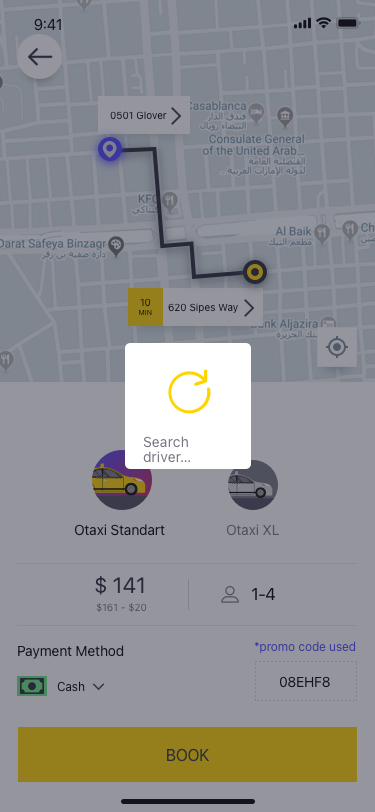
Text in this UI design:
08EHF8
Payment Method
Cash
$ 141
$161 - $20
1-4
Otaxi Standart
Otaxi XL
Choose a taxi
620 Sipes Way
10
MIN
0501 Glover
*promo code used
Search driver…